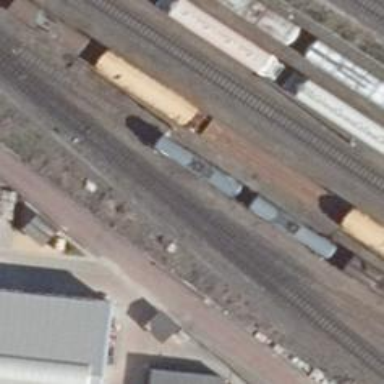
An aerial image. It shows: Rail spur service.